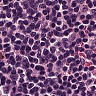
Metastatic tissue present: no